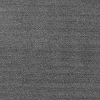
Atmospheric dust classification: dusty